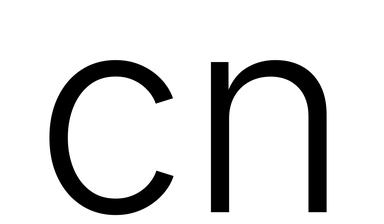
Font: Inter_Light